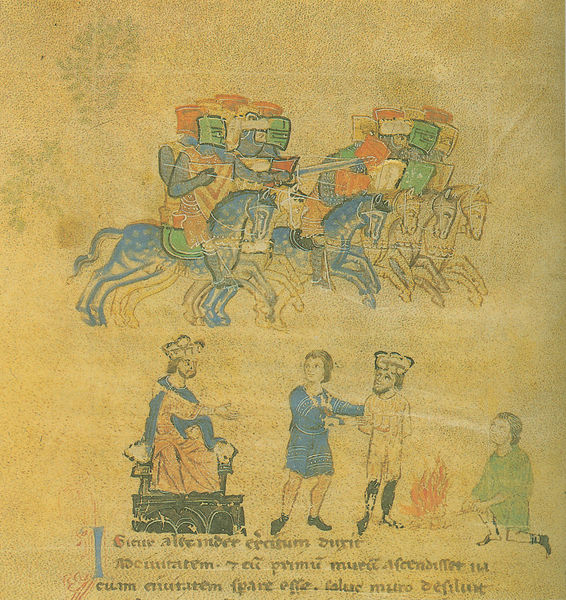
Titel: Alexanderroman
Institution: Leipzig, Stadtbibliothek
Schlagwörter: blau, feuer, mann, gelb, grün, menschen, männer, zeichnung, rot, krone, pferd, pferde, reiter, reiten, schrift, krieg, schlacht, könig, buch, schwert, helm, ritter, rüstung, krieger, latein